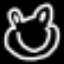
Label: frog